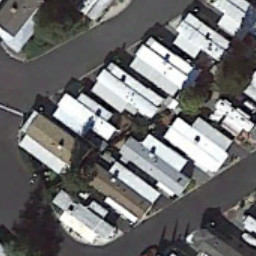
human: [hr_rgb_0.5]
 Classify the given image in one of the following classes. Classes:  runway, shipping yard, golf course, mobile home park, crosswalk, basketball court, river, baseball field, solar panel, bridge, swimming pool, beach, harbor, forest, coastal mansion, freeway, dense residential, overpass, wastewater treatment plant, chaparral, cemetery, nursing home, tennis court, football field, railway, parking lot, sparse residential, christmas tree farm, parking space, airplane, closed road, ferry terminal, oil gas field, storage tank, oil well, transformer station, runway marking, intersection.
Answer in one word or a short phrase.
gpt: mobile home park